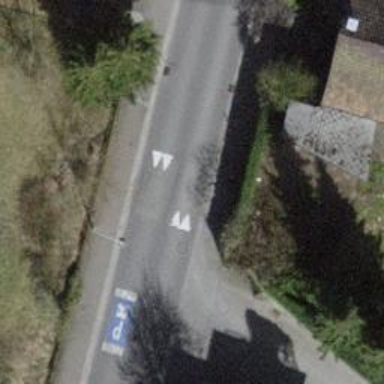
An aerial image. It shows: Traffic cushion.